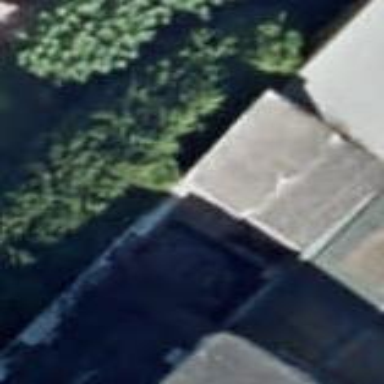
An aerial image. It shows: Warehouse building.